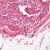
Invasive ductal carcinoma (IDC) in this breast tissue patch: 0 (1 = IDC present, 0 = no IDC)